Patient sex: M
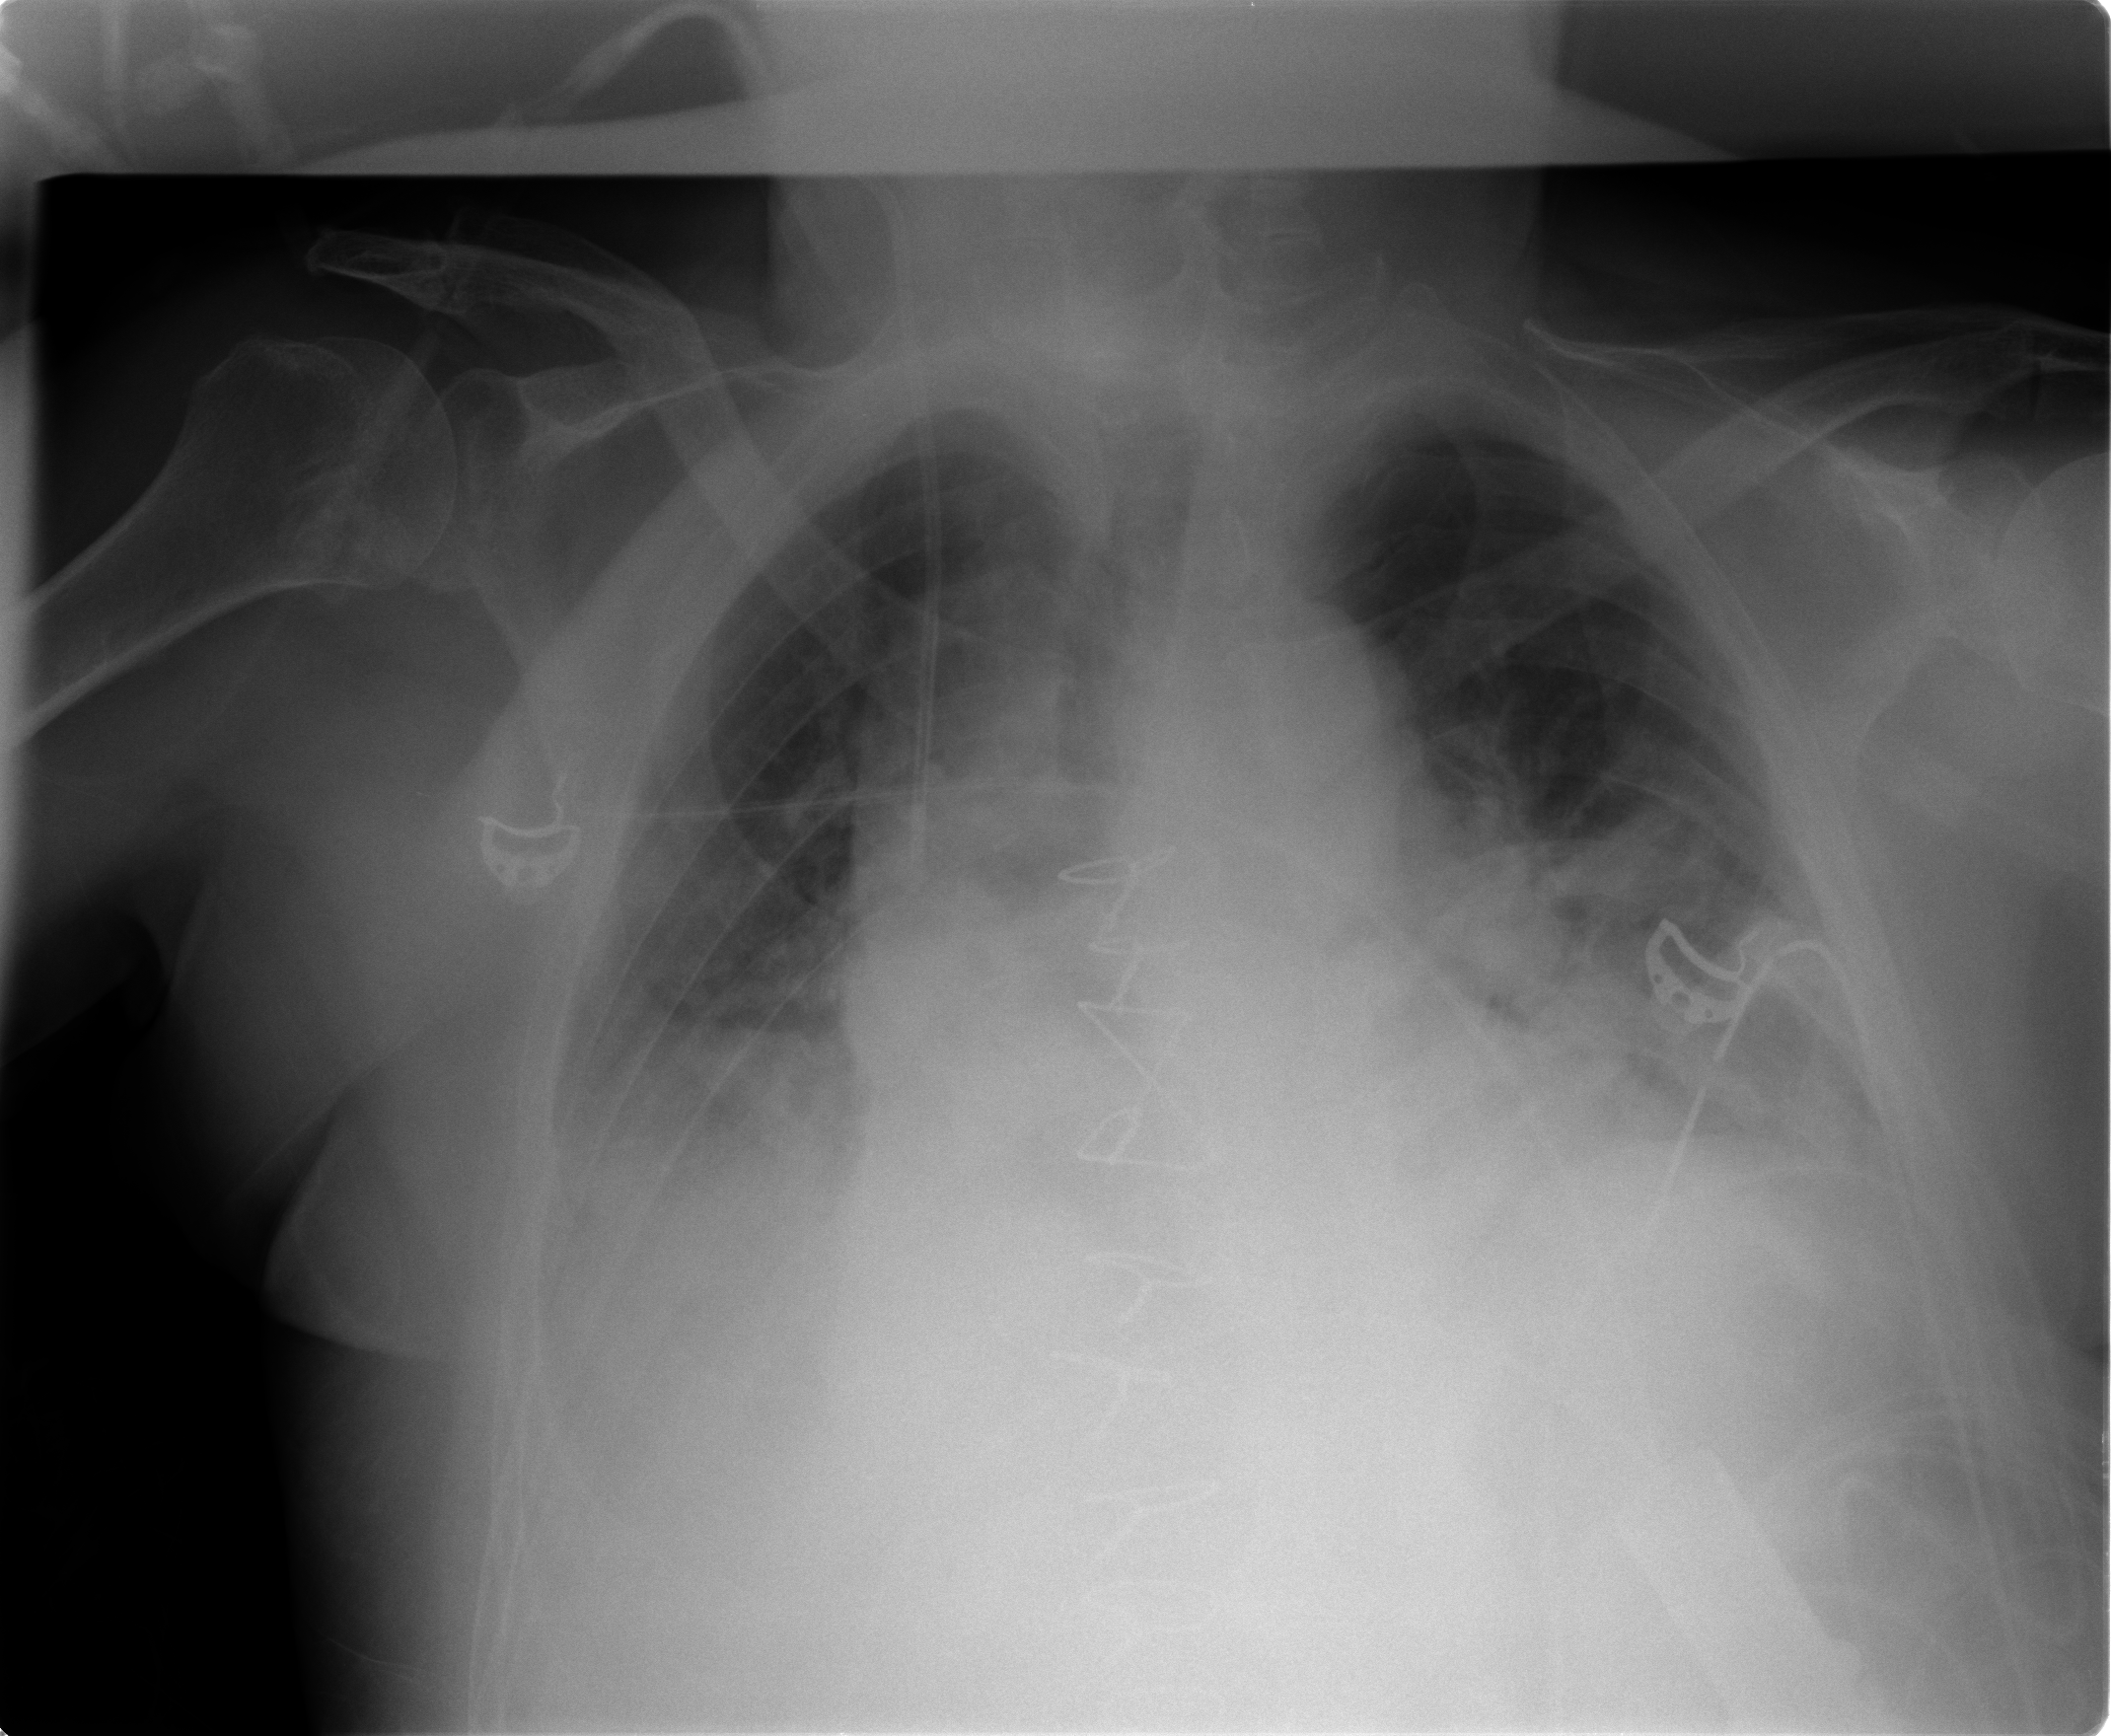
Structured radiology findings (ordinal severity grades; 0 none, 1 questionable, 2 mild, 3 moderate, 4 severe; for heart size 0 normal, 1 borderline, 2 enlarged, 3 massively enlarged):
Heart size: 2
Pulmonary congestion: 2
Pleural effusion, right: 2
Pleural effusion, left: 2
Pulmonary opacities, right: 0
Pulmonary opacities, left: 2
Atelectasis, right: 2
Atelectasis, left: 2